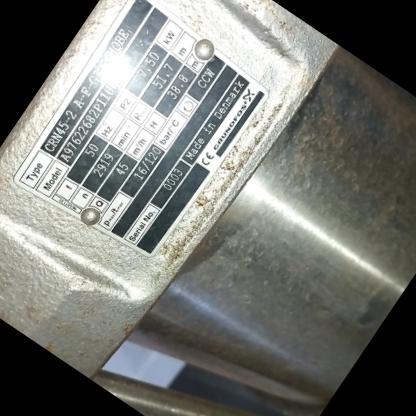
Klasa: tabliczka-znamionowa